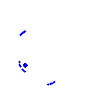
Particle: proton